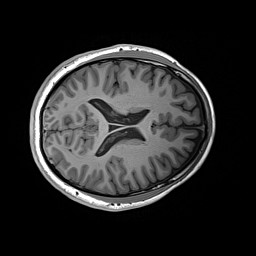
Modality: T1w
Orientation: axial
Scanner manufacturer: siemens
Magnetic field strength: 3 T
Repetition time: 2.2 s
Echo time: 0.00244 s